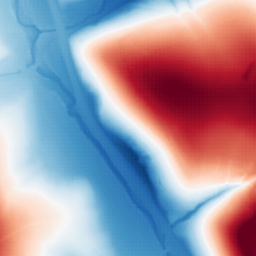
Category: classical
Decomposition family: gaussian
Decomposition parameters: sigma: 100
Upsampling method: sinc_hamming
Upsampling parameters: scale: 8
kernel_size: 16
Upsampling scale: 8